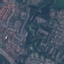
Land use / land cover: Residential